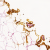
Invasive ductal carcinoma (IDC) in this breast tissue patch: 0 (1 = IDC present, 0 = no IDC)